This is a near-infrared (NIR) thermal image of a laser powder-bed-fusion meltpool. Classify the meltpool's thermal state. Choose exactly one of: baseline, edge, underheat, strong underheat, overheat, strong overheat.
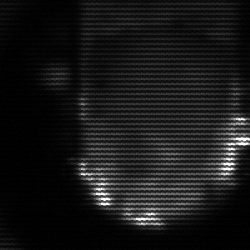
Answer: baseline